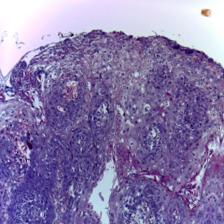
Diagnosis: OSCC